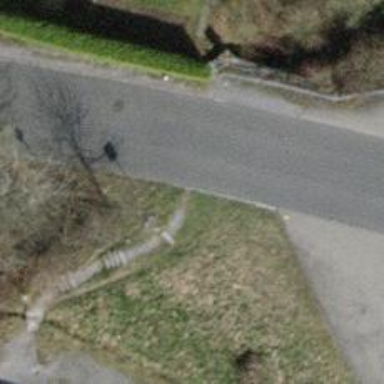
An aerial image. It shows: Compacted path.